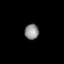
Tissue: prostate
Cell type: T cells
Senescence score: 0.3014
Nuclear area (px): 216
Mean DAPI intensity: 139.889